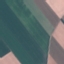
Land use / land cover: AnnualCrop